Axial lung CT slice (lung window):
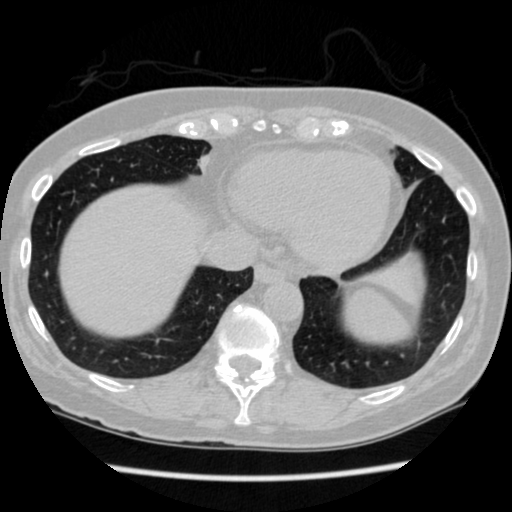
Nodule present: no